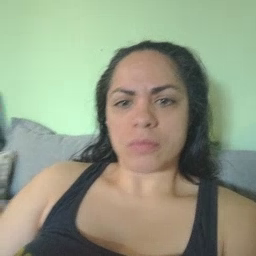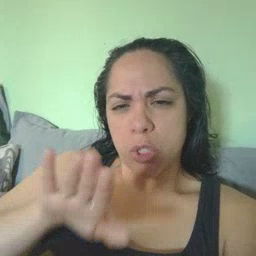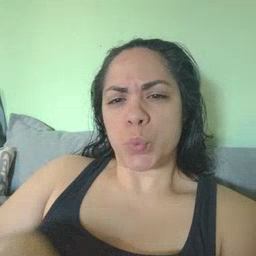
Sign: into